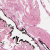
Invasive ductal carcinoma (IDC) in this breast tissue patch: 0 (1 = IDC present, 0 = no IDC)